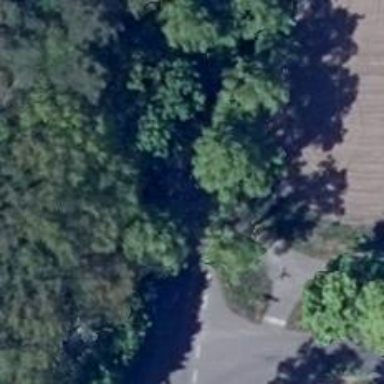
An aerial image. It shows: Unclassified road with separate asphalted sidewalk and cycleway.